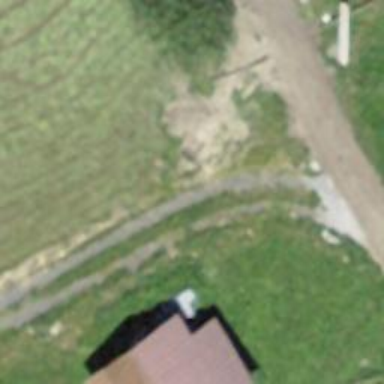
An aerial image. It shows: Driveway with fine gravel surface.